Interaction volume radius: 10 \u00c5
Interaction volume height: 15 \u00c5
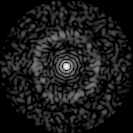
Disorder parameter: 0.8155